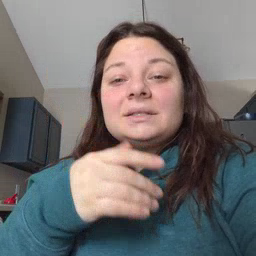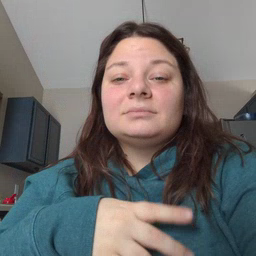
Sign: taste